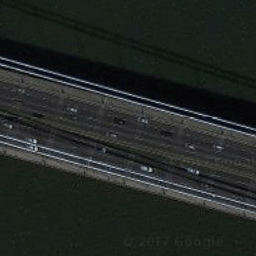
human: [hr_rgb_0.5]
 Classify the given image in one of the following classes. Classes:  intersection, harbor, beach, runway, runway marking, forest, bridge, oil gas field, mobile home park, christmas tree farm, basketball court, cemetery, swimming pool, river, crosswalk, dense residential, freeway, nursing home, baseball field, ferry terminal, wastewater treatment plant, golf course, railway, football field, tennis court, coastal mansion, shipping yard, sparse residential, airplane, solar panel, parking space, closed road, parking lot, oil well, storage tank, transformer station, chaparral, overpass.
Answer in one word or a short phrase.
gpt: bridge